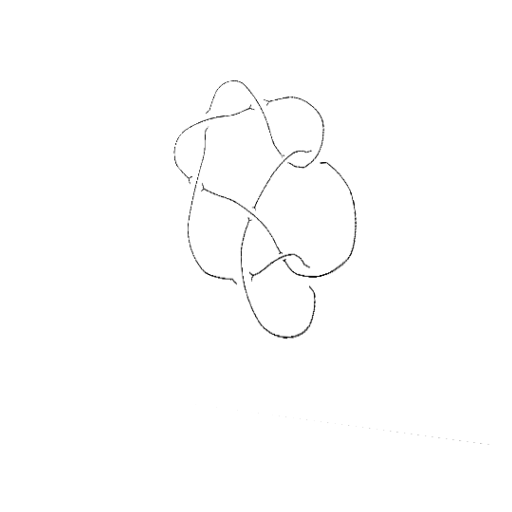
Crossing number: 9